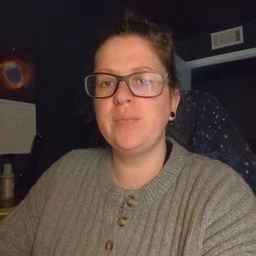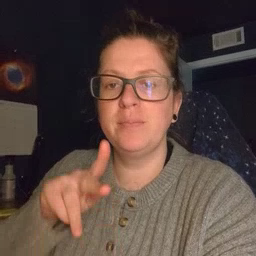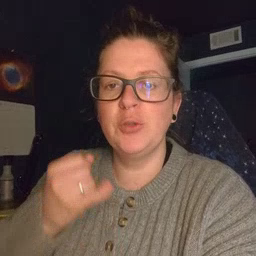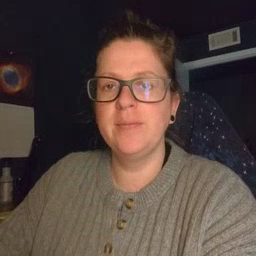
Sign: pajamas